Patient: sex M, age 51
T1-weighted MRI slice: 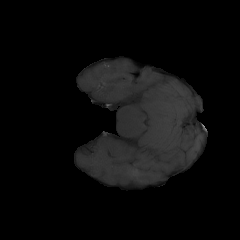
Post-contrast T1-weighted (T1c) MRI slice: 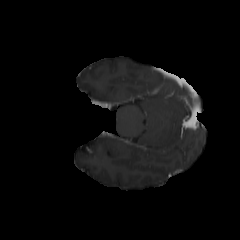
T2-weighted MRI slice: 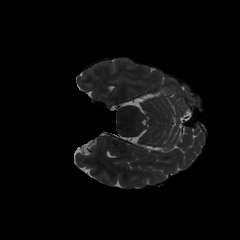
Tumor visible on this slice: no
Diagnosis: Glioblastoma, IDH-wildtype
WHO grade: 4